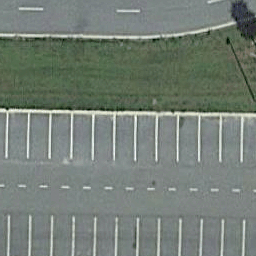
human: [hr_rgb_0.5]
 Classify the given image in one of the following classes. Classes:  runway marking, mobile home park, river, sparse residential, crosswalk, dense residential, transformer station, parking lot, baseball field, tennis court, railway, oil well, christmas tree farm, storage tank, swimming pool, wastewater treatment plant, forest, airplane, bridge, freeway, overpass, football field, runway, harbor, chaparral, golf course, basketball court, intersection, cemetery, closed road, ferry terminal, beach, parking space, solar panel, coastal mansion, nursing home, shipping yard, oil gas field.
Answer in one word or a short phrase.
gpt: parking space